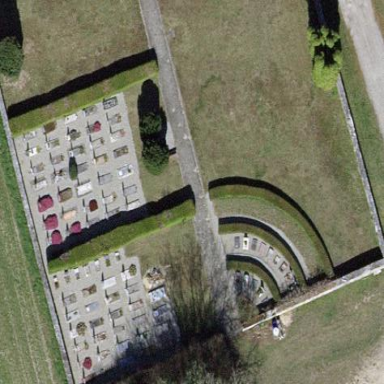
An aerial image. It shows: Cemetery.